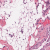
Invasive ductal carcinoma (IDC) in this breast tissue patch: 1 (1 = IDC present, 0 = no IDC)